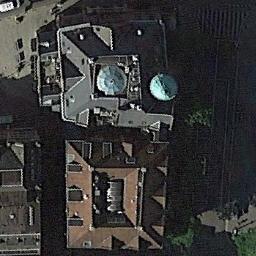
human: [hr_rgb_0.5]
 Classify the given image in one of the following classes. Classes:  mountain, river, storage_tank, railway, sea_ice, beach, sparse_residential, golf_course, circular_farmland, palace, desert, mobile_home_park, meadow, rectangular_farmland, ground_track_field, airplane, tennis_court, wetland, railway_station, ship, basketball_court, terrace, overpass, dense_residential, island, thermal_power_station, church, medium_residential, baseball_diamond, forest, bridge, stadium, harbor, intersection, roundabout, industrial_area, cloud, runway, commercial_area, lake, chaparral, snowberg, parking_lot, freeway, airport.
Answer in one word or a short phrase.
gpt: church